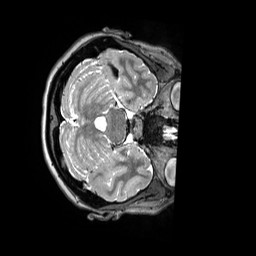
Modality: T2w
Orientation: axial
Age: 20
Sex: female
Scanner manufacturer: siemens
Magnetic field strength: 3 T
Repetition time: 3.2 s
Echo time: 0.408 s